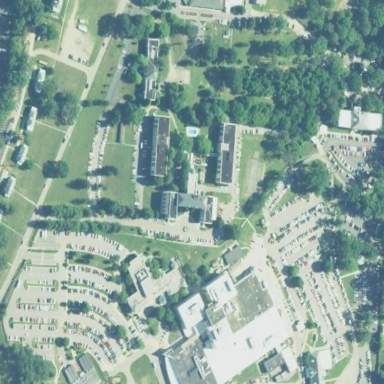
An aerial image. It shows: Hospital providing healthcare services.